九年级 · 组合几何学
如图, $D$ 是 $\triangle A B C$ 的边 $A B$ 上一点, 要使 $\triangle A C D \sim \triangle A B C$, 则具备的条件可以是 ( )

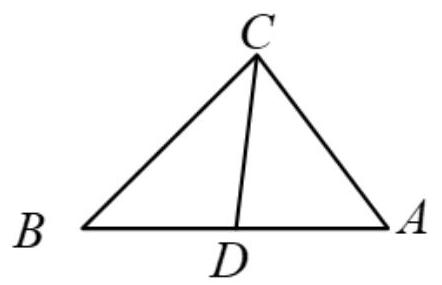
A. $\frac{A C}{C D}=\frac{A D}{B C}$
B. $\frac{C D}{A D}=\frac{B C}{A B}$
C. $C D^{2}=A D \cdot D B$
D. $A C^{2}=A D \cdot A B$

答案: D
解析: 根据相似三角形的判定条件逐一判断即可.

【详解】解：由题意得 $\angle D A C=\angle B A C$,

当 $\frac{A C}{C D}=\frac{A D}{B C}$ 时, 不能证明 $\triangle A C D \sim \triangle A B C$, 故 $\mathrm{A}$ 选项不符合题意;

当 $\frac{C D}{A D}=\frac{B C}{A B}$ 时, 不能证明 $\triangle A C D \sim \triangle A B C$, 故 $\mathrm{B}$ 选项不符合题意;

当 $C D^{2}=A D \cdot D B$ 时, 不能证明 $\triangle A C D \backsim \triangle A B C$, 故 C 选项不符合题意;

当 $A C^{2}=A D \cdot A B$, 即 $\frac{A C}{A B}=\frac{A D}{A C}$ 时, 能证明 $\triangle A C D \sim \triangle A B C$, 故 D 选项符合题意;

故选 D.

【点晴】本题主要考查了相似三角形的判定, 熟知相似三角形的判定条件是解题的关键.